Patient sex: M
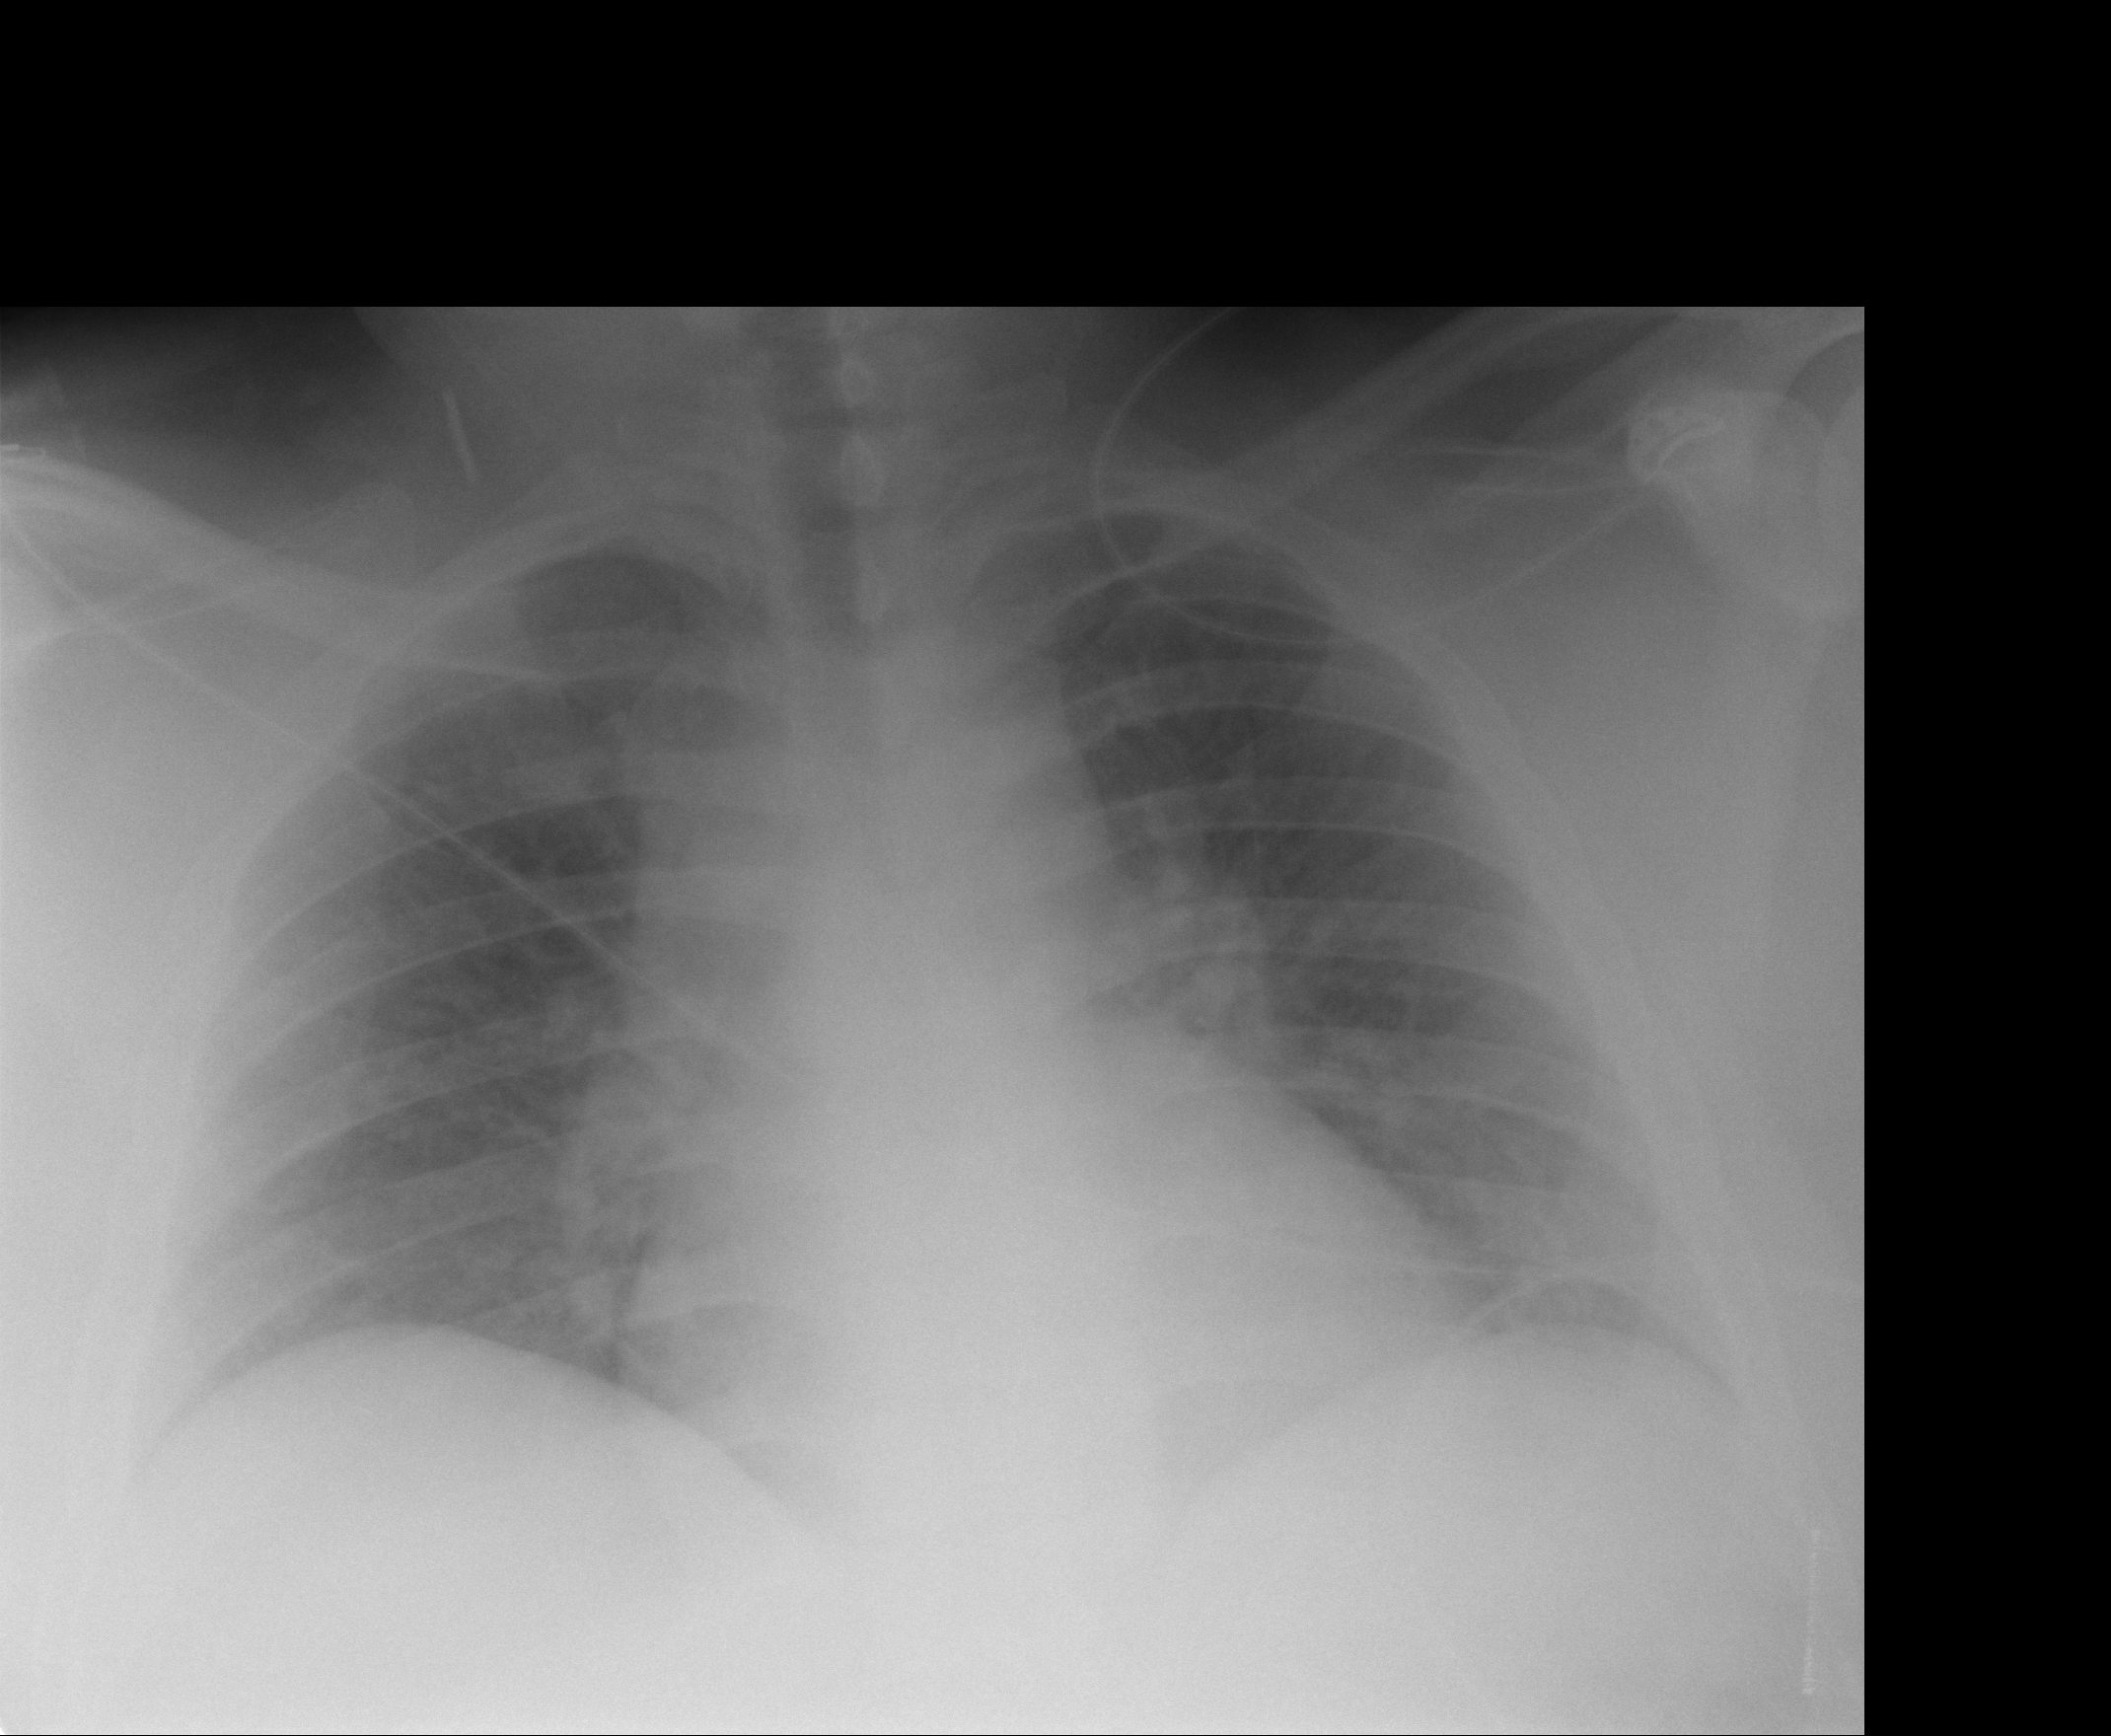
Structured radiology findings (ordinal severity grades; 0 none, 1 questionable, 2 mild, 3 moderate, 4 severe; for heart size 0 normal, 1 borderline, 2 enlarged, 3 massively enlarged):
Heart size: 1
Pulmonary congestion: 2
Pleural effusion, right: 0
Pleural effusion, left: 0
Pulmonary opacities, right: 0
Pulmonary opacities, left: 0
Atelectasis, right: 0
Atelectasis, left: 2